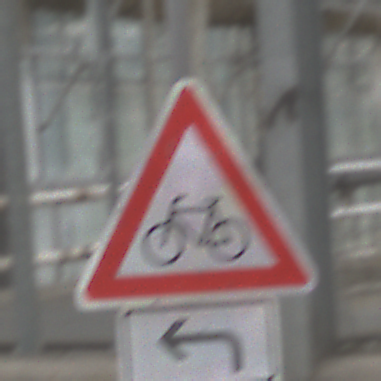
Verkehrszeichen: RadverkehrRechts
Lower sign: RichtungsangabeDurchPfeile2
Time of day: Midday
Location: Roofed (Special)
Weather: Overcast
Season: NotSpecified
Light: Natural